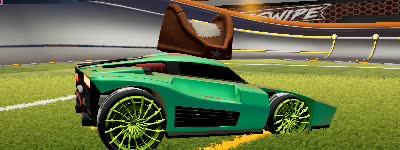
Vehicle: breakout